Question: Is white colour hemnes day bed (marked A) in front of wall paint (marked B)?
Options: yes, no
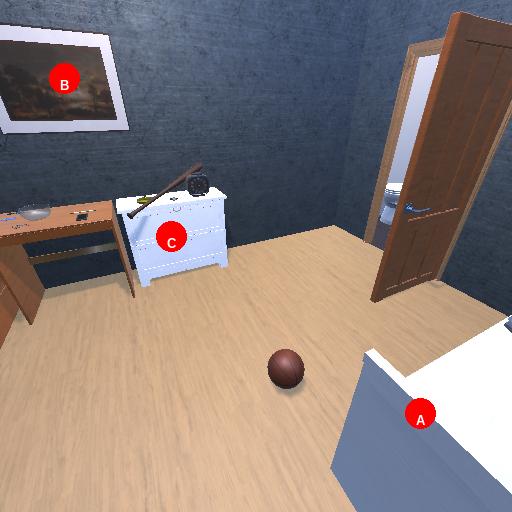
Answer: yes